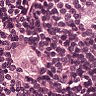
Metastatic tissue present: yes